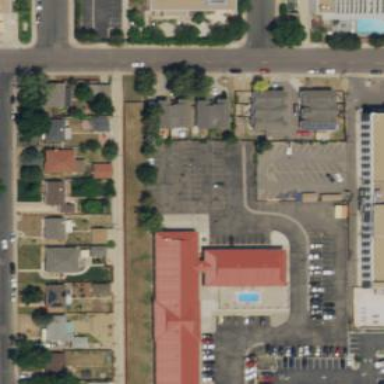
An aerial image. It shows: Motel building.